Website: lowes
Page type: account-selection
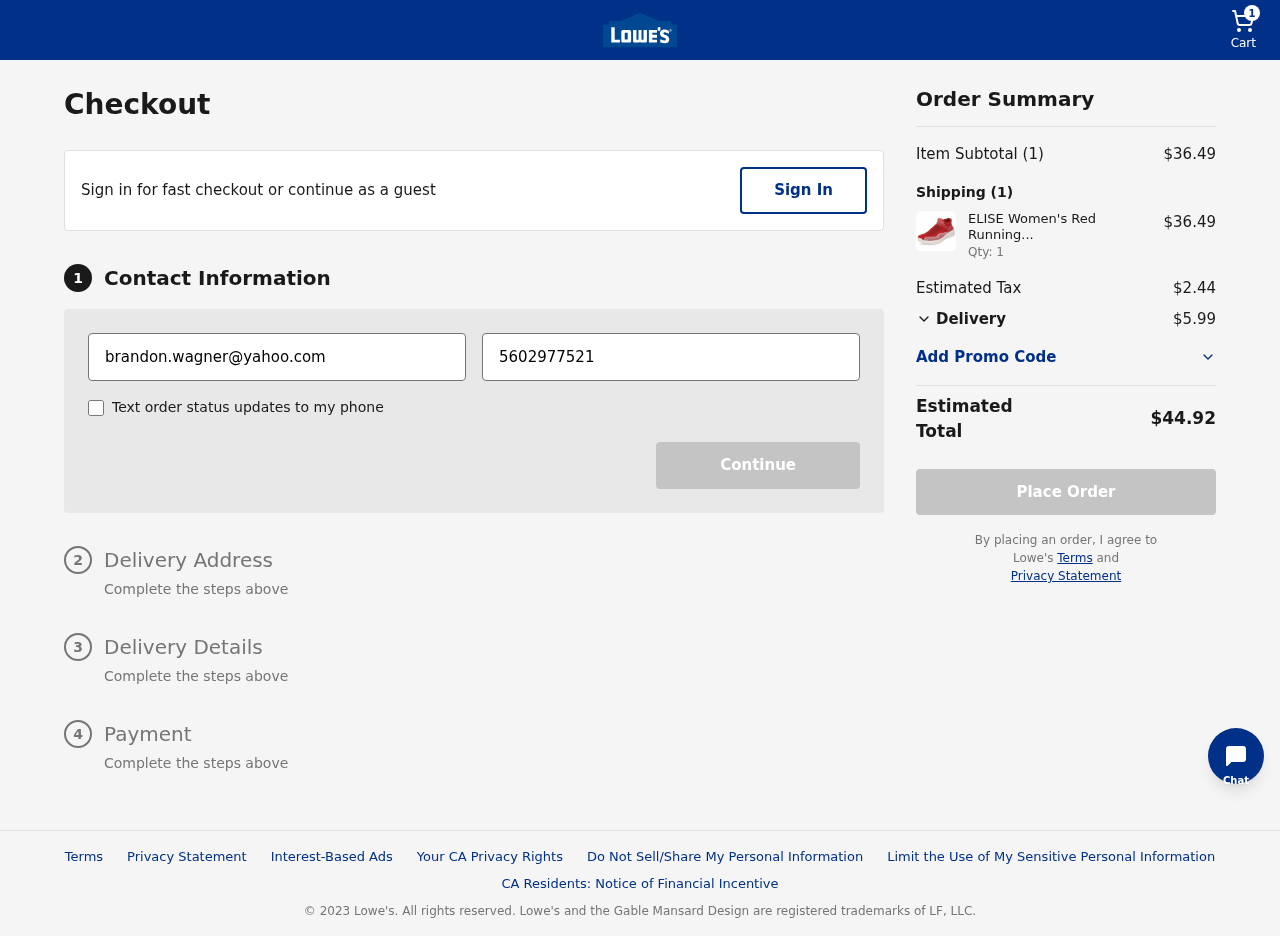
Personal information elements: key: PII_EMAIL
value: brandon.wagner@yahoo.com
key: PII_PHONE
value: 5602977521
Product elements: key: PRODUCT1_NAME
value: ELISE Women's Red Running Shoes-7 UK (40 EU) (8 US) (ES-S20-002)
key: PRODUCT1_PRICE
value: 36.49
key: PRODUCT1_QUANTITY
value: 1
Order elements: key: ORDER_NUM_ITEMS
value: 1
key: ORDER_SUBTOTAL
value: $36.49
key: ORDER_TAX
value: $2.44
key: ORDER_SHIPPING_COST
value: $5.99
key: ORDER_TOTAL
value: $44.92